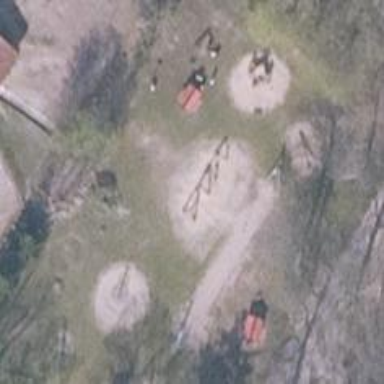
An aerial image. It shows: Playground area for leisure activities on the land.